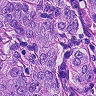
Metastatic tissue present: yes